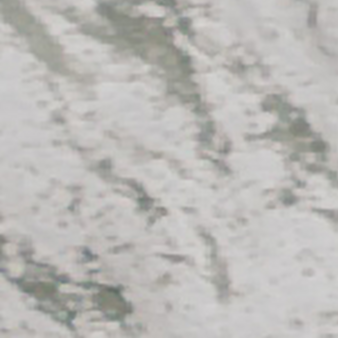
Label: other